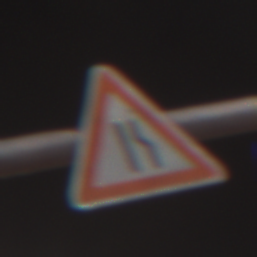
Verkehrszeichen: EinseitigVerengteFahrbahnRechts
Umgebung: Outdoor, Urban
Tageszeit: Night
Wetter: PartlyCloudy
Licht: Artificial
Jahreszeit: NotSpecified
Kontrast: HighContrast